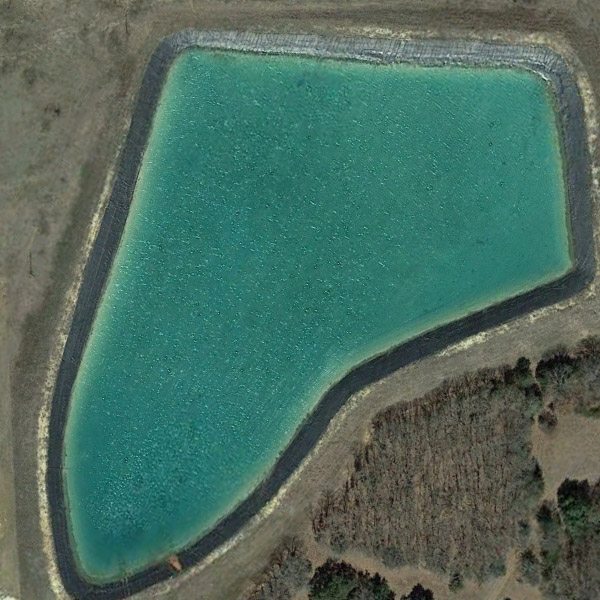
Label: Pond